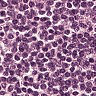
Metastatic tissue present: no